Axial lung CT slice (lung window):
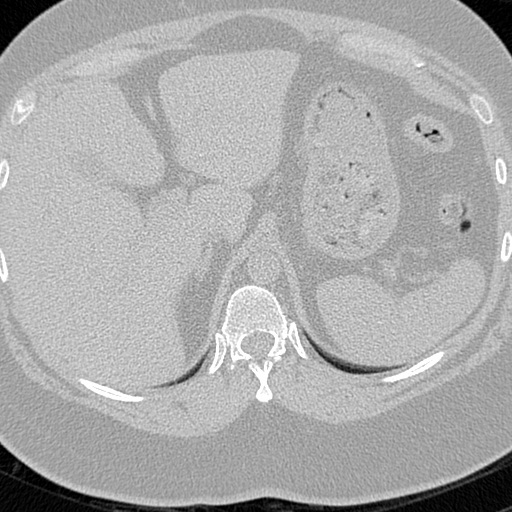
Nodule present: no